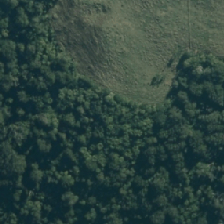
Land cover: indigenous_forest